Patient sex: F
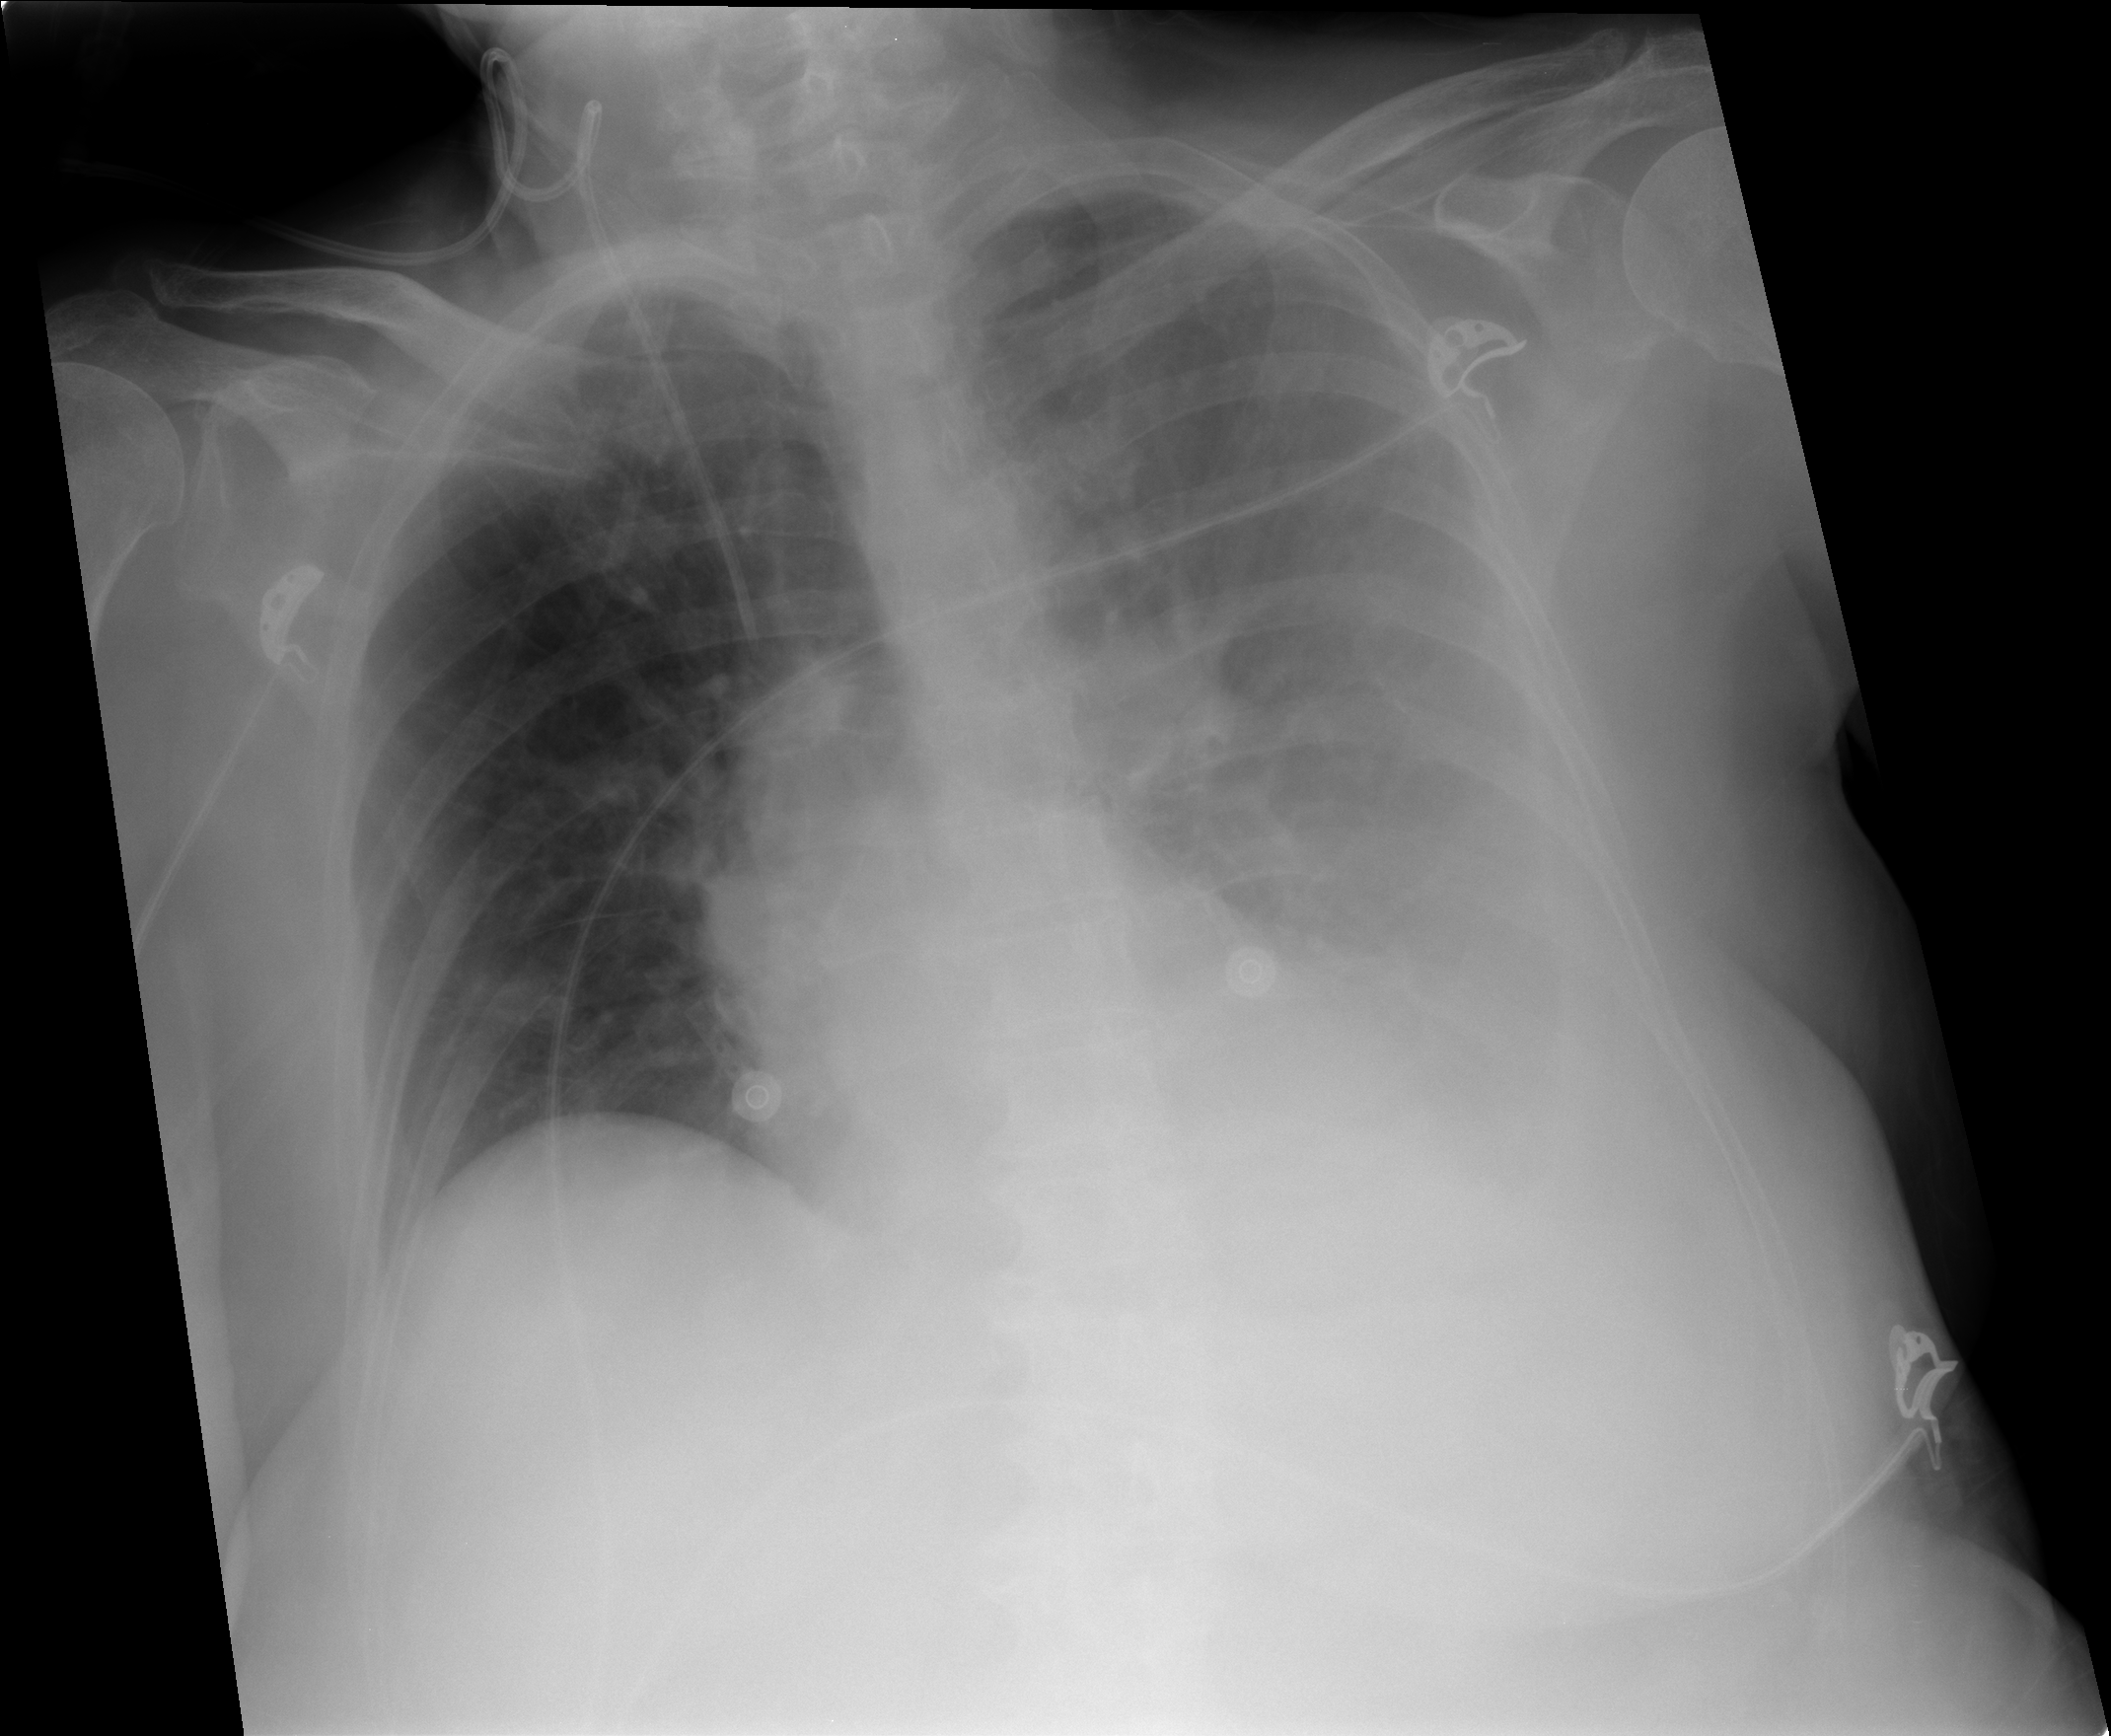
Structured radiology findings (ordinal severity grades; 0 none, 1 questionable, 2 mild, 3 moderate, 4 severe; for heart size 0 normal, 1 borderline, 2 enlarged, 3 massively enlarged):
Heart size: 0
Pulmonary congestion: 2
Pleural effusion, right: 0
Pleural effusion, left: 3
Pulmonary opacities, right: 0
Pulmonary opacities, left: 0
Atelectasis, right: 0
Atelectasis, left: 3